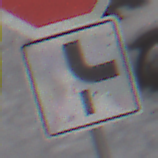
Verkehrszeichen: VerlaufVorfahrtsstrasse10
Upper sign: Stop
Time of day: MorningAfternoon
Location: Outdoor (Nature)
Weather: PartlyCloudy
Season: Winter
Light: Natural